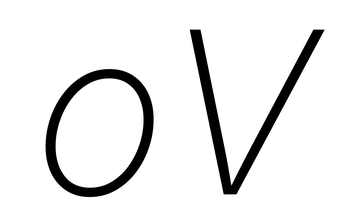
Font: Inter-Italic_ExtraLight_Italic